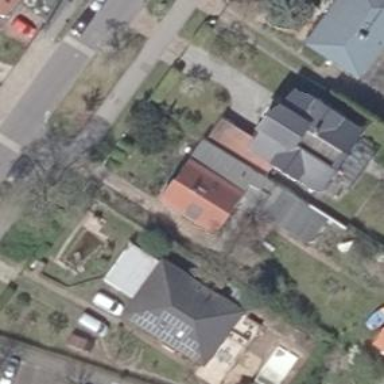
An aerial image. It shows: Detached building with gabled roof.